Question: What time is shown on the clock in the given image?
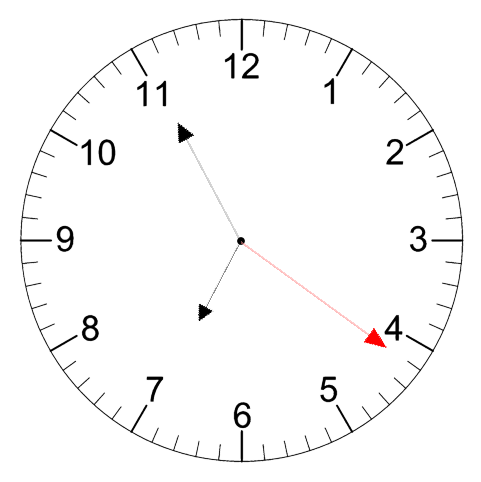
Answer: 06:55:21